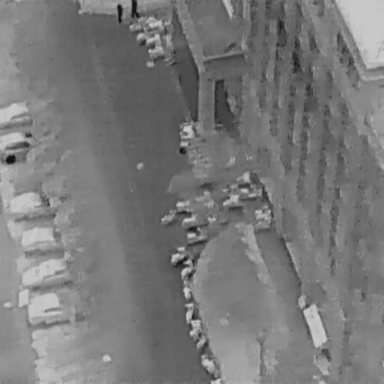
There are 36 objects shown in the infrared image, including six Cars, two People, and 28 Bicycles.